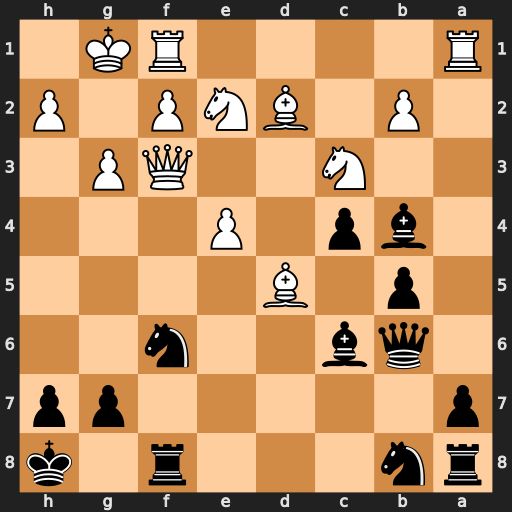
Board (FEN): rn3r1k/p5pp/1qb2n2/1p1B4/1bp1P3/2N2QP1/1P1BNP1P/R4RK1
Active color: b
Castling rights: -
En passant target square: -
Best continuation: Nxd5 Nxd5 Bxd5